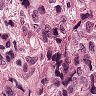
Metastatic tissue present: yes